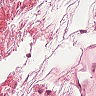
Metastatic tissue present: no